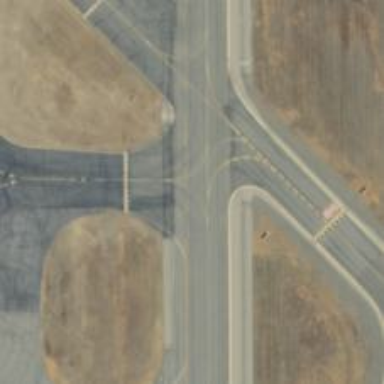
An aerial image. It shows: Image of taxiway at airport.